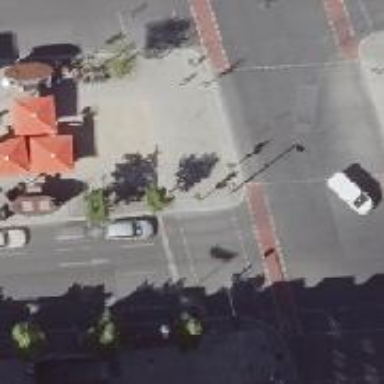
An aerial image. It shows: Footway that serves as traffic island.